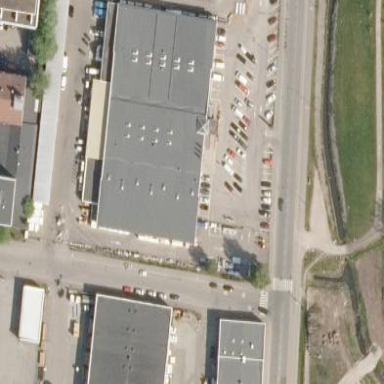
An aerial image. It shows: Retail building.